Question: Here is a faceted dotplot that I created with the following code (data in 'dput' format provided at the end of the post).
'''
ggplot(na.omit(df), aes(x = N, y = journal, group = journal, colour = studyType)) +
geom_segment(aes(yend = journal), xend=0, colour="grey50") +
geom_point(alpha = .8, size = 4) +
scale_color_manual(values = cp) +
theme_bw() +
facet_grid(.~studyType) +
theme(panel.grid.major.y = element_blank())
'''

My interest now is to reorder the rows (Y-axis), so they are in descending order based on the overall N, computed as a sum across the facets. So, the journal BJoSW would be listed first, then H&SW would be second, and so forth. After reviewing other posts on the topic, the solution seems to involve reorder y variable 'journal' using the overall summary variable.
'''
j.order <- df$journal[order(df$N.sort, decreasing = TRUE)]
df$journal <- factor(df$journal, levels = j.order)
'''
This is producing an warning message (duplicated levels in factors are deprecated), so it is obviously not right. Although the figure is coming closer to what I am wanting, the 'ggplot' call is also giving me warning message on duplicated levels. So, I'm guessing that I don't have my data set up properly or how I am handling missing values. Any assistance would be greatly appreciated.
'''
structure(list(journal = structure(c(43L, 43L, 35L, 35L, 30L,
30L, 30L, 37L, 37L, 47L, 1L, 1L, 1L, 1L, 48L, 20L, 20L, 20L,
13L, 13L, 13L, 8L, 8L, 45L, 45L, 16L, 16L, 16L, 16L, 26L, 26L,
39L, 39L, 10L, 10L, 10L, 49L, 23L, 23L, 23L, 28L, 28L, 33L, 33L,
41L, 41L, 50L, 5L, 5L, 5L), .Label = c("BJoSW", "BJoSW", "BJoSW",
"BJoSW", "JoESW", "JoESW", "JoESW", "Ch&S", "Ch&S", "H&SW", "H&SW",
"H&SW", "C&FSW", "C&FSW", "C&FSW", "CSWJ", "CSWJ", "CSWJ", "CSWJ",
"C&ASWJ", "C&ASWJ", "C&ASWJ", "IntJoSW", "IntJoSW", "IntJoSW",
"EJoSW", "EJoSW", "InSW", "InSW", "Affl", "Affl", "Affl", "JoBSW",
"JoBSW", "AdviSW", "AdviSW", "Aret", "Aret", "FmiS", "FmiS",
"JoCP", "JoCP", "AdmiSW", "AdmiSW", "CJoSW", "CJoSW", "ASW&PR",
"CSWR", "IndJoSW", "JoE&CDiSW"), class = "factor"), studyType = c("quasi",
"sr", "quasi", "rct", "quasi", "rct", "sr", "quasi", "rct", "rct",
"meta", "quasi", "rct", "sr", "rct", "quasi", "rct", "sr", "quasi",
"rct", "sr", "quasi", "rct", "quasi", "sr", "meta", "quasi",
"rct", "sr", "quasi", "rct", "quasi", "rct", "quasi", "rct",
"sr", "meta", "quasi", "rct", "sr", "quasi", "rct", "quasi",
"rct", "quasi", "rct", "quasi", "meta", "quasi", "rct"), N = c(1L,
1L, 1L, 2L, 1L, 2L, 1L, 2L, 1L, 1L, 1L, 7L, 7L, 4L, 1L, 3L, 1L,
2L, 3L, 1L, 3L, 5L, 6L, 1L, 1L, 3L, 1L, 1L, 2L, 1L, 4L, 2L, 1L,
1L, 6L, 3L, 1L, 2L, 3L, 1L, 3L, 2L, 2L, 2L, 2L, 1L, 1L, 2L, 2L,
3L), N.sort = c(2L, 2L, 3L, 3L, 4L, 4L, 4L, 3L, 3L, 1L, 19L,
19L, 19L, 19L, 1L, 6L, 6L, 6L, 7L, 7L, 7L, 11L, 11L, 2L, 2L,
7L, 7L, 7L, 7L, 5L, 5L, 3L, 3L, 10L, 10L, 10L, 1L, 6L, 6L, 6L,
5L, 5L, 4L, 4L, 3L, 3L, 1L, 14L, 14L, 14L)), .Names = c("journal",
"studyType", "N", "N.sort"), row.names = c(NA, -50L), class = "data.frame")
'''
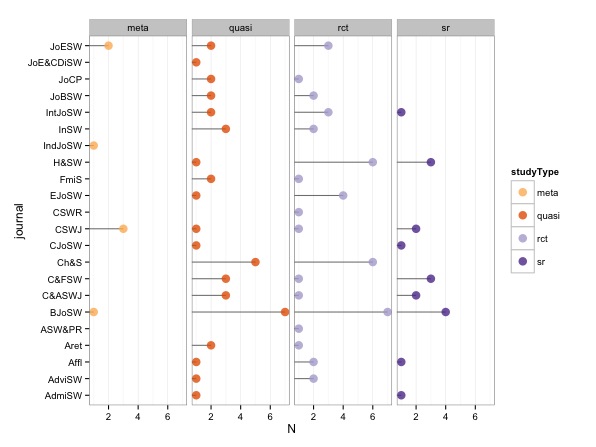
Answer: Try this:
'''
j.order <- unique(df$journal[order(df$N.sort, decreasing = TRUE)])
df$journal <- factor(df$journal, levels = j.order)
'''
note: a bit in a rush, will update later with more explanation...
The problem is the existing data.frame had duplicated levels in it. See:
'''
#Existing levels from posted dput data.frame
table(duplicated(levels(df$journal)))
#FALSE TRUE
# 22 28
'''
We need to fix two things, make unique levels, and order them by the number variable 'N.sort'.
'''
#make unique order based on N.sort
j.order <- unique(as.character(df$journal)[order(df$N.sort, decreasing = TRUE)])
#reassign journal as factor with new levels
df$journal <- factor(df$journal, levels = j.order)
'''
Ordered plot: